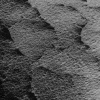
Atmospheric dust classification: not_dusty